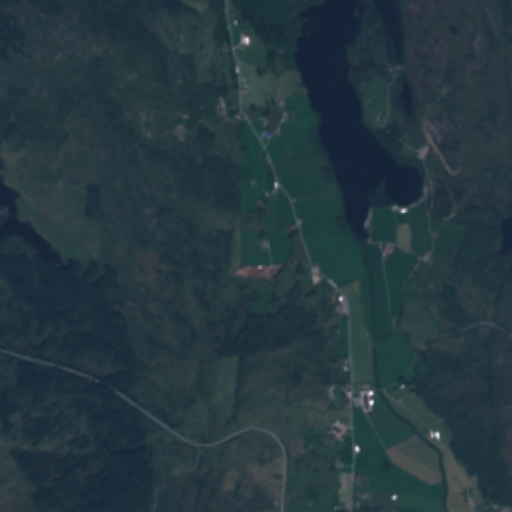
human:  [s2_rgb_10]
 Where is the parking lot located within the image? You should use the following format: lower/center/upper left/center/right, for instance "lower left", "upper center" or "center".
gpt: The parking lot is located in the upper center of the image.
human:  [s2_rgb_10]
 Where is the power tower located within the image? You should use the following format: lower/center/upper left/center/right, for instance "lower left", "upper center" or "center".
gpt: The power tower is located in the left of the image.
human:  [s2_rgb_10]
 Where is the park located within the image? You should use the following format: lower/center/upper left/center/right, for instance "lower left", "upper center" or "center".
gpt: There is no park in the image.